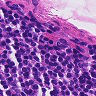
Metastatic tissue present: no